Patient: sex F, age 56
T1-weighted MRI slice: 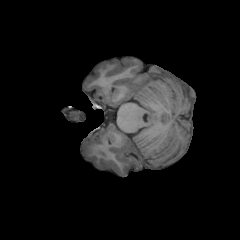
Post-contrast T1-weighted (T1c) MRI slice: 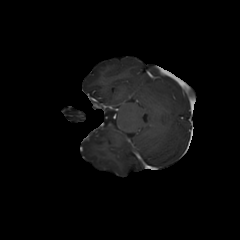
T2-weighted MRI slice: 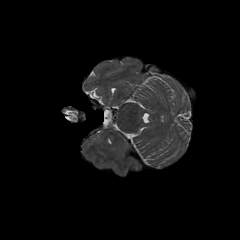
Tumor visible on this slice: no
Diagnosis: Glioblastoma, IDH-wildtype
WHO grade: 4